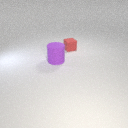
large purple rubber cylinder to the left of small red rubber cube